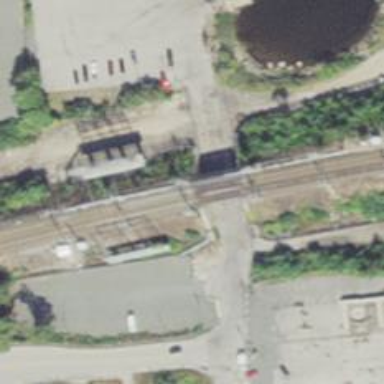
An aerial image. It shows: Bridge with electrified railway tracks featuring contact line.